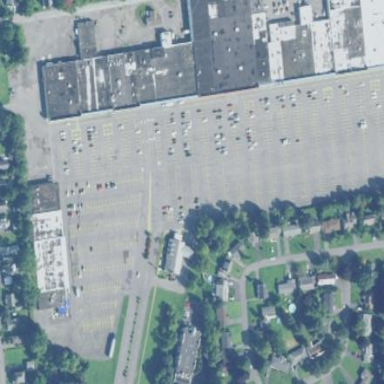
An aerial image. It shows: Retail area.